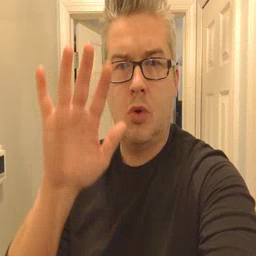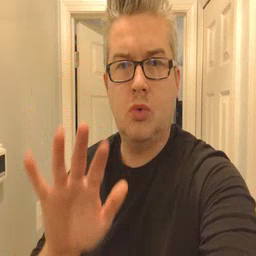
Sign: snow